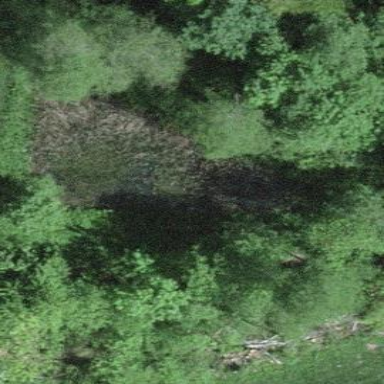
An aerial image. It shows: Pond surrounded by natural water.